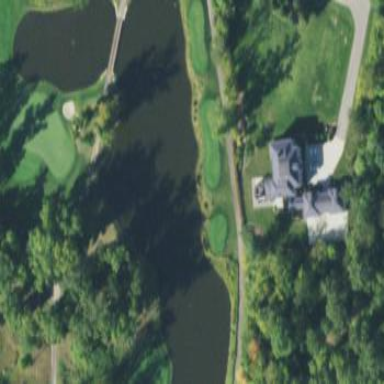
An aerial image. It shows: Water hazard in golf course. The hazard is natural water feature.